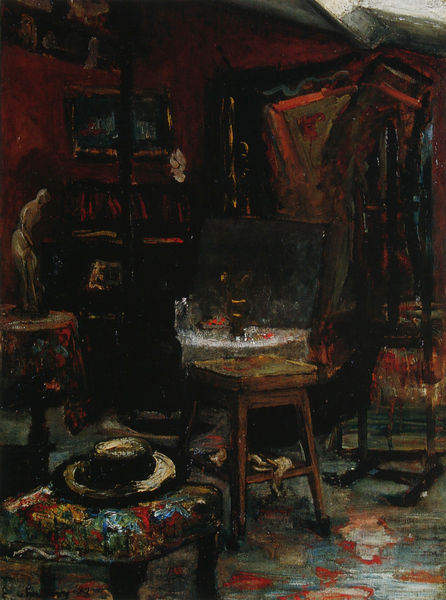
Titel: Interieur in Lyon: Schlafzimmer der Künstlerin
Künstler: Emilie Charmy
Institution: Privatsammlung
Schlagwörter: blau, dunkel, braun, fenster, hut, schwarz, stuhl, tisch, weiss, rot, expressionismus, teppich, kneipe, regal, wand, innenraum, möbel, figur, interieur, sessel, decke, skulptur, bilder, bücher, schrank, farben, hocker, schemel, atelier, staffelei, plastik, statuette, garderobe, einrichtung, bücherschrank, oberlicht, cesanne, teppick